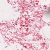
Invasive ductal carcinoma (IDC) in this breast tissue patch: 0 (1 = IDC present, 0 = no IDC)